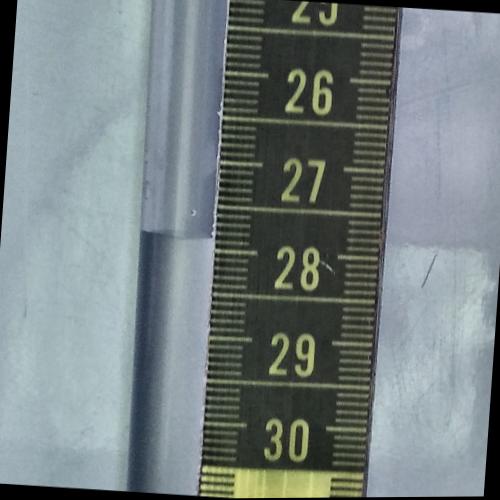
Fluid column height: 27.9 cm